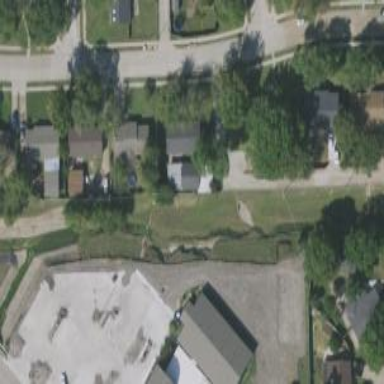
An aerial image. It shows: Alley classified as service road.